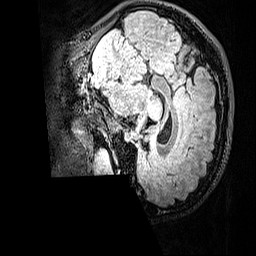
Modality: FLAIR
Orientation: sagittal
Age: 22
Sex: female
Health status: healthy
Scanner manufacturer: siemens
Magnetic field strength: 3 T
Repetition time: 5 s
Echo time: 0.388 s